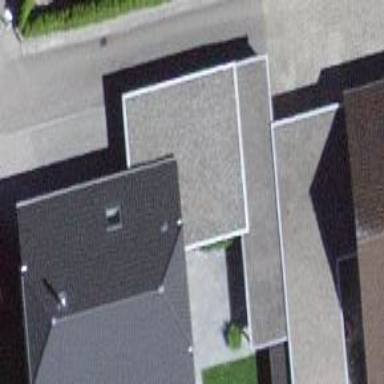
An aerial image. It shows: House with half-hipped roof shape.